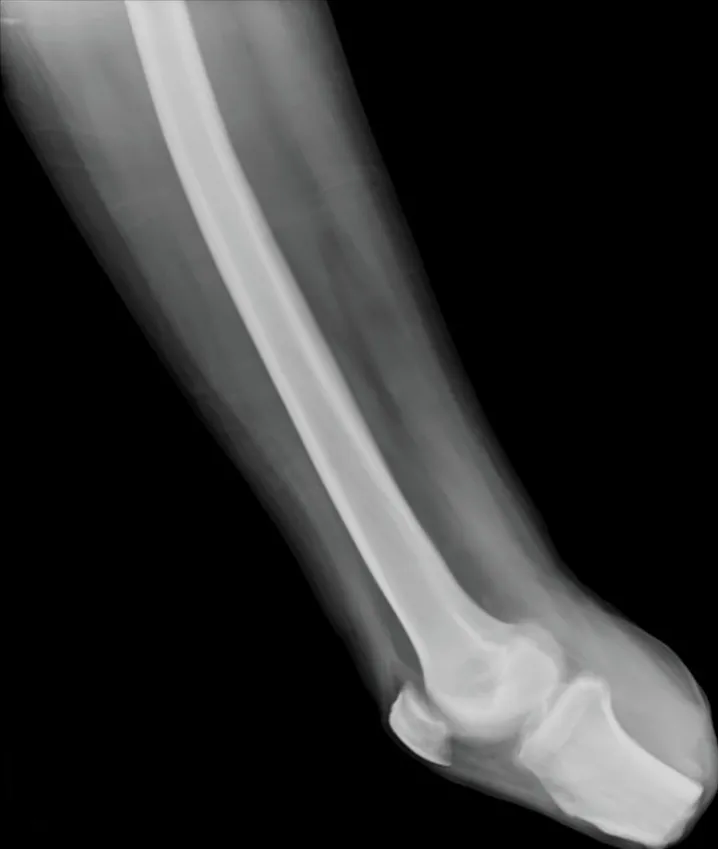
X-ray lateral view showing below-knee amputation stump right.
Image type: radiology (x_ray)